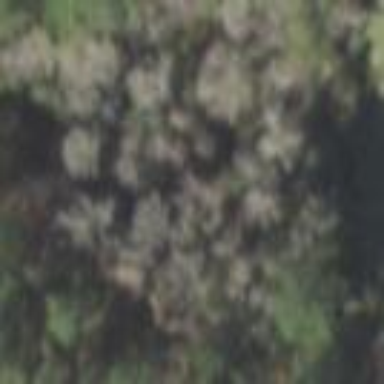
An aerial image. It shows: Beautiful woodland area.